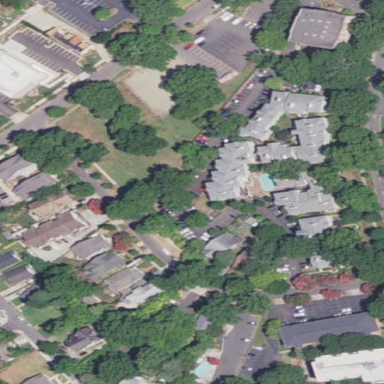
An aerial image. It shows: Condominium in residential area.